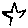
Label: star